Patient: sex M, age 69
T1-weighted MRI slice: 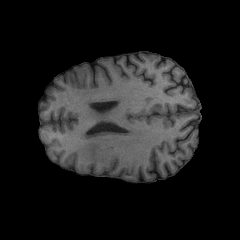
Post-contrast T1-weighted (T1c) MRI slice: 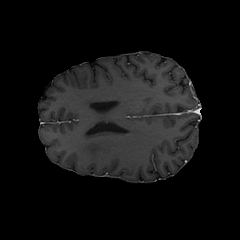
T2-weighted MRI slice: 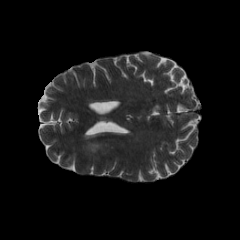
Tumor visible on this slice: yes
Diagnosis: Glioblastoma, IDH-wildtype
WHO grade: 4